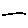
Label: line